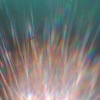
Label: sunburn